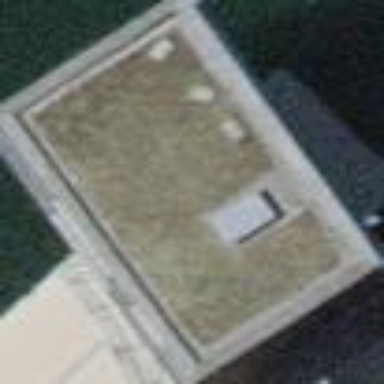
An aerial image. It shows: Boathouse with flat roof.